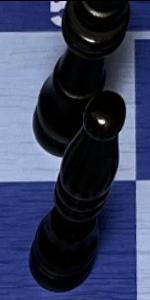
Label: Bishop_Black